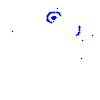
Particle: electron